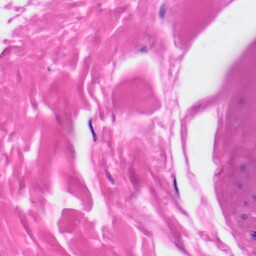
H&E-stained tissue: Skin